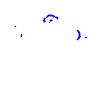
Particle: kaon